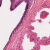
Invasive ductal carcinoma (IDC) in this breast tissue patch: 0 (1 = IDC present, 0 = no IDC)